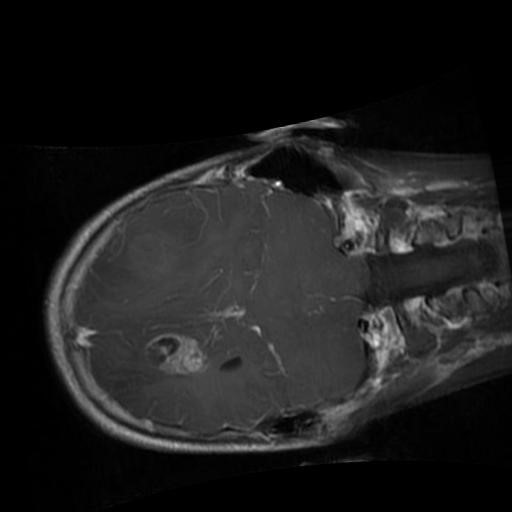
Label: brain_glioma